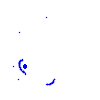
Particle: kaon